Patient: sex M, age 53
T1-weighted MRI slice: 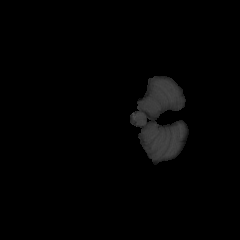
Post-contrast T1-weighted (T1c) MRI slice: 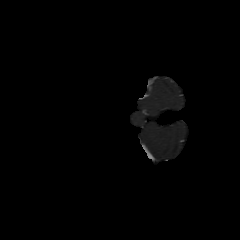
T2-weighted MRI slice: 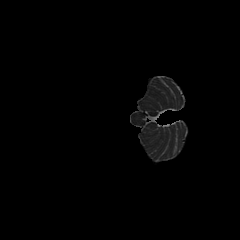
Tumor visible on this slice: no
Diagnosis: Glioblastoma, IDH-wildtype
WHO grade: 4